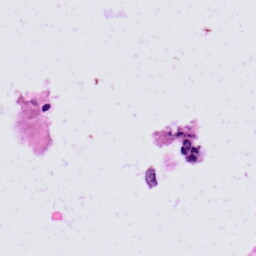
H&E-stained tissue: Skin